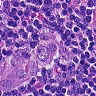
Metastatic tissue present: yes